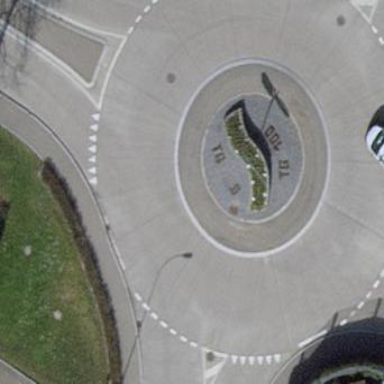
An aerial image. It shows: Roundabout on primary highway with concrete surface.